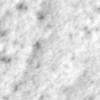
Label: no_change